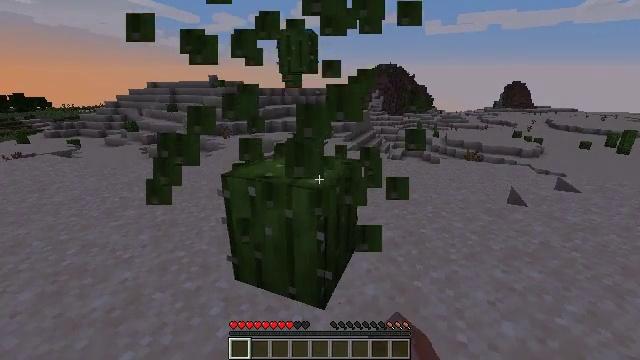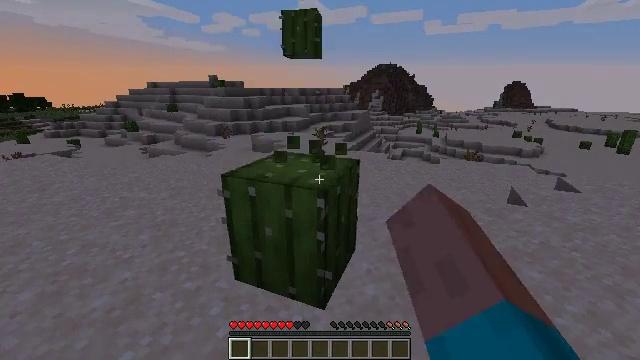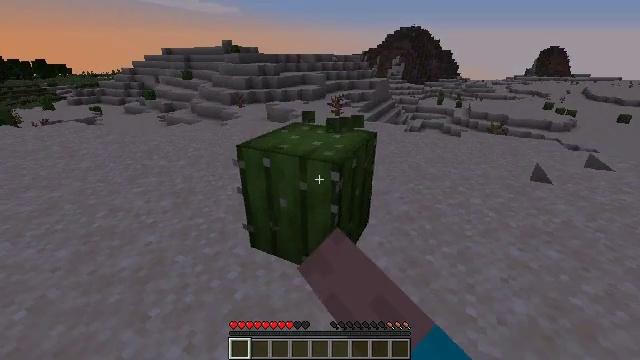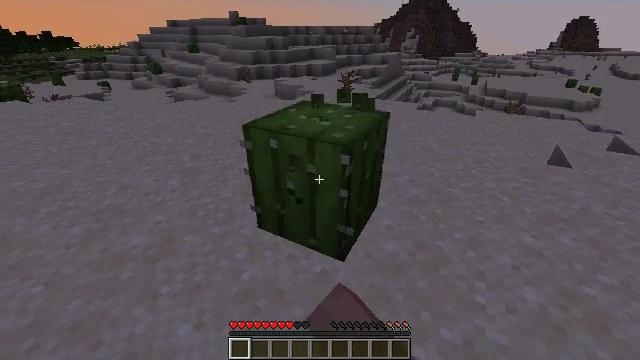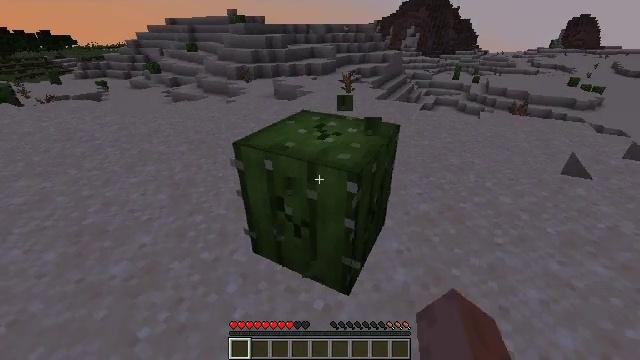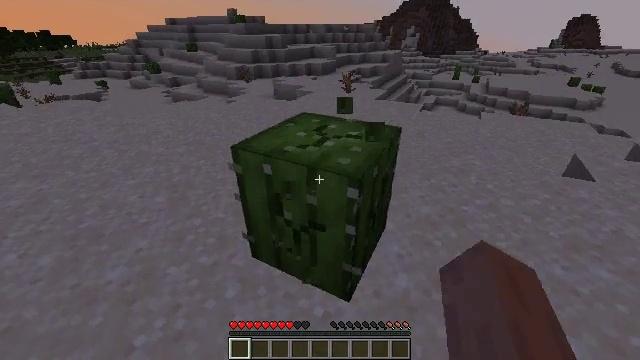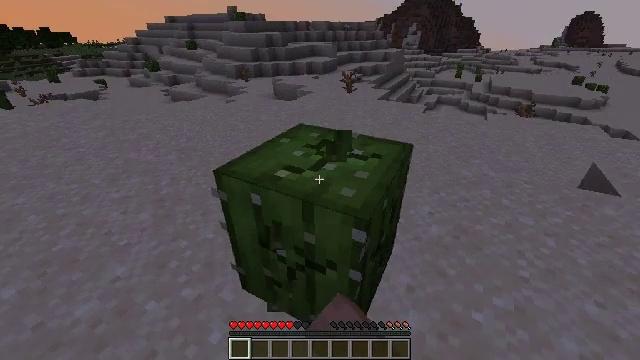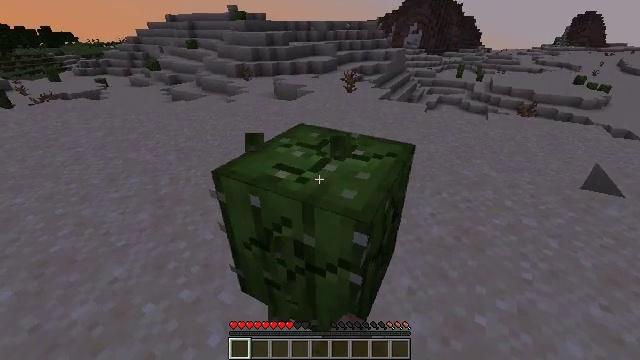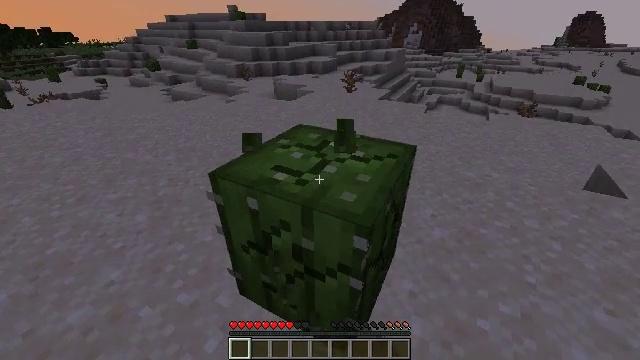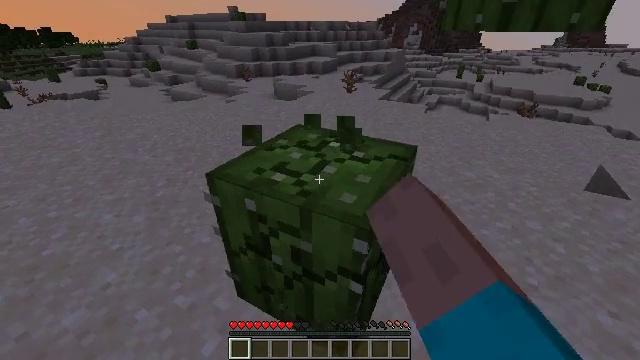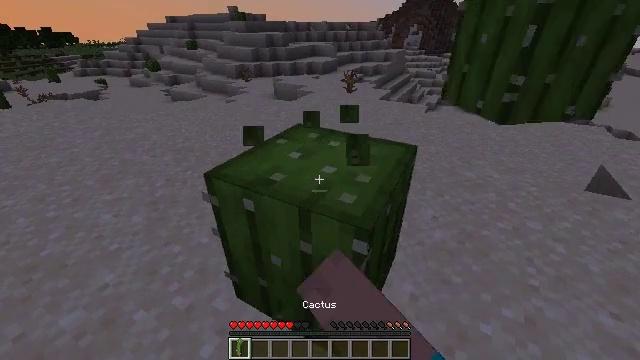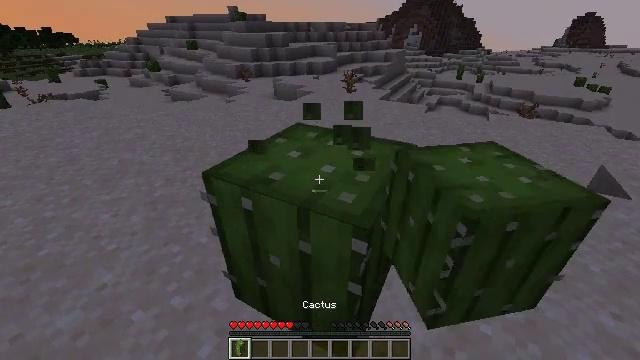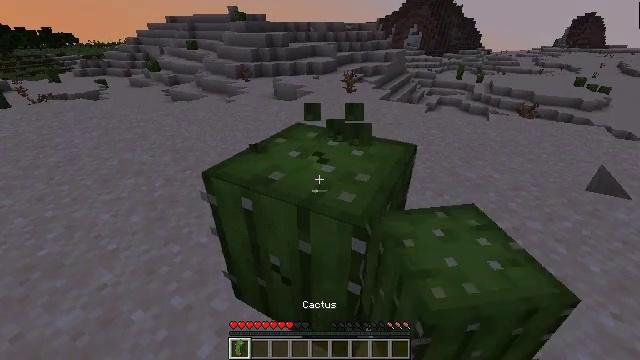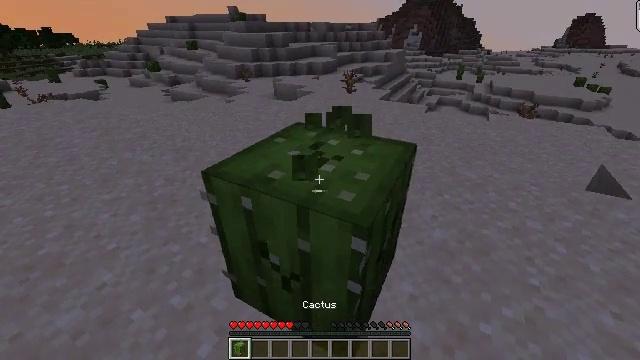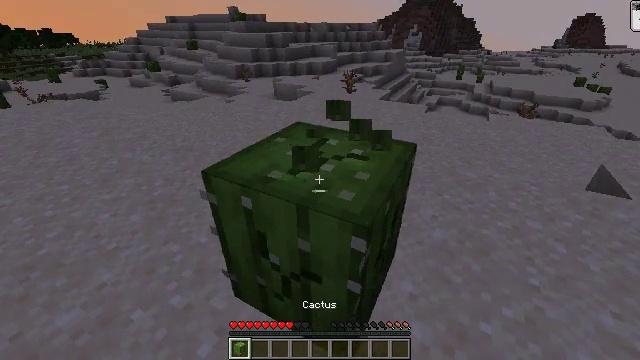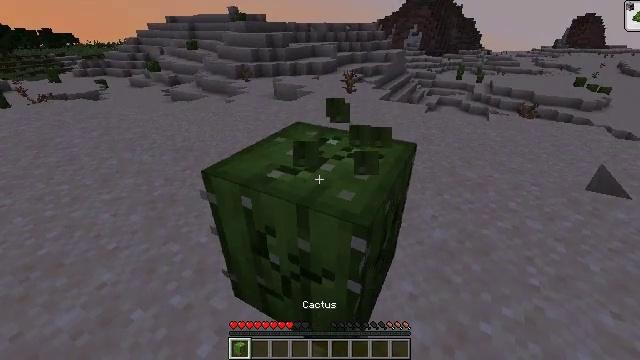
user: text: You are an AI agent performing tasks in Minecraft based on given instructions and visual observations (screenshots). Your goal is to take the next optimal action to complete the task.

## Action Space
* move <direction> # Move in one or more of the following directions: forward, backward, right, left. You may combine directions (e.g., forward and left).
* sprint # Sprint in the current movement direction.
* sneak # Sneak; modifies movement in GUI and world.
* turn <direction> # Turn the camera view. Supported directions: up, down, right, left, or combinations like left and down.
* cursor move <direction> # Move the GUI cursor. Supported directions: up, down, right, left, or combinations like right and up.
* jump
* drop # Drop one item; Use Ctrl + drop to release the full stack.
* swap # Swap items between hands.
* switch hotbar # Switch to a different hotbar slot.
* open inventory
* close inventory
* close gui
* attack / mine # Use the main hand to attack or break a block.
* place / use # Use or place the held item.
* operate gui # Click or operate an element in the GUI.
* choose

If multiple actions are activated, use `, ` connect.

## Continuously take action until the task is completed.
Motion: motion action
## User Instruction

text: Mine cactus from the desert.
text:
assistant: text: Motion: attack / mine
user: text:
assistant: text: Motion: move forward, turn left and down, attack / mine
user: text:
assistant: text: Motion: move forward, turn left and down, attack / mine
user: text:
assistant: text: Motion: move forward, attack / mine
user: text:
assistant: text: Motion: move forward, attack / mine
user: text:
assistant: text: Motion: attack / mine
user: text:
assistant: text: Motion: attack / mine
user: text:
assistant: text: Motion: attack / mine
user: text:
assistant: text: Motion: attack / mine
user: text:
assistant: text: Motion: attack / mine
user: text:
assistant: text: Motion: attack / mine
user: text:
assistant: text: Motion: attack / mine
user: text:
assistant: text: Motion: attack / mine
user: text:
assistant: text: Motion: attack / mine
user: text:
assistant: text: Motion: attack / mine
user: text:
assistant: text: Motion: attack / mine
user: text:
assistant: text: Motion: move forward, turn down, attack / mine
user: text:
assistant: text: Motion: move forward, turn down, attack / mine
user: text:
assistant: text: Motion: move forward, turn down, attack / mine
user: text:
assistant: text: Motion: move forward, turn down, attack / mine
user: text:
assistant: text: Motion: move forward, attack / mine
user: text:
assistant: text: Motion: move forward, attack / mine
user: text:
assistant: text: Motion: move forward, attack / mine
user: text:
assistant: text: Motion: move forward, attack / mine
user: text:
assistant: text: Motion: move forward, turn left and down, attack / mine and use / place
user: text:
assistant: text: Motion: move forward, turn left and down, attack / mine and use / place
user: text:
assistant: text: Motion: move forward, turn left and down, attack / mine and use / place
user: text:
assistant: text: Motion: move forward, turn left and down, attack / mine and use / place
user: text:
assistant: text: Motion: attack / mine and use / place